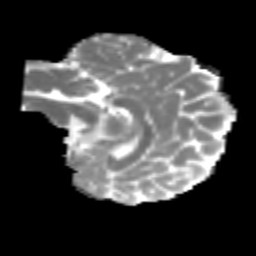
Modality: MD
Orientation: sagittal
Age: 20
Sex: female
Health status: healthy